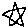
Label: star